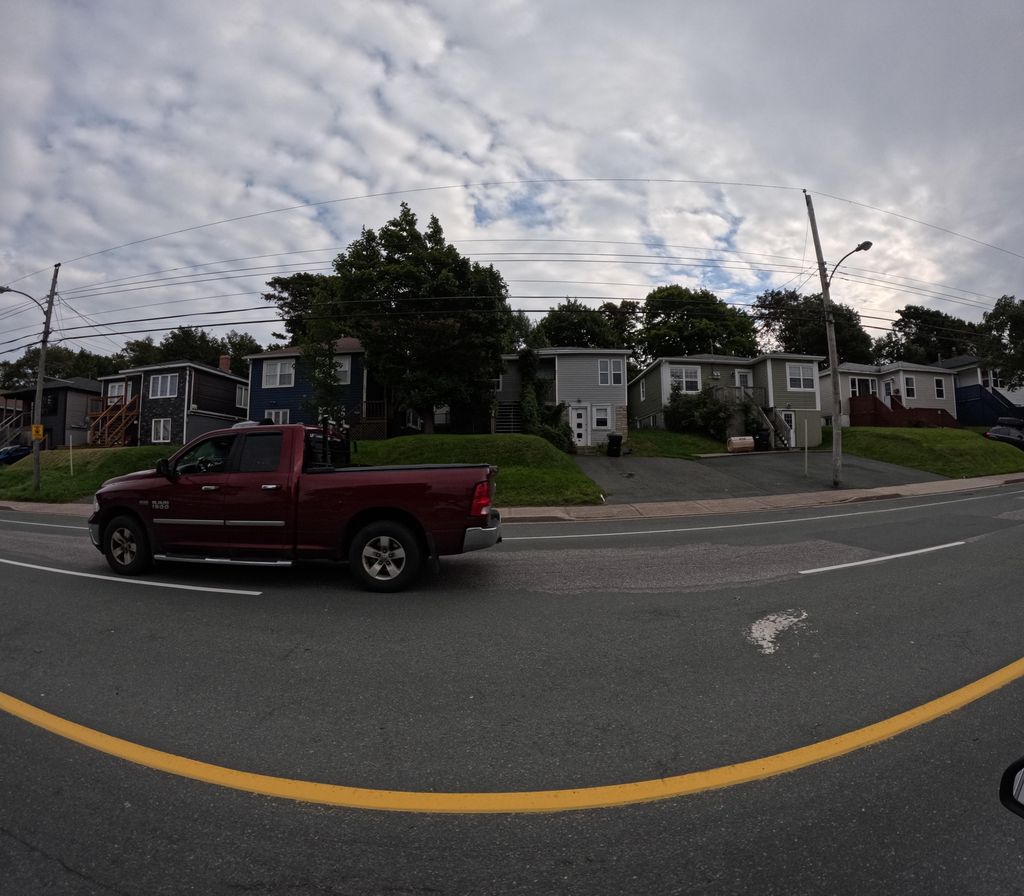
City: st_johns